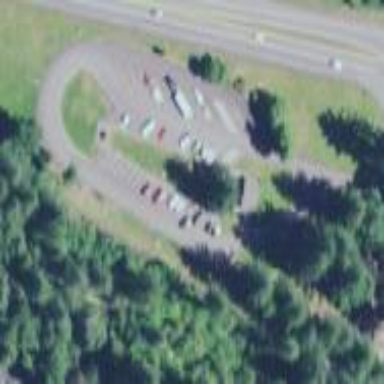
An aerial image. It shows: Rest area on the road.